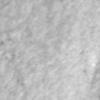
Label: no_change